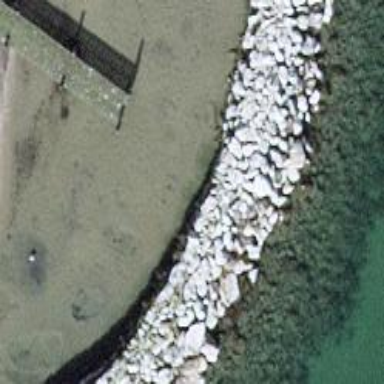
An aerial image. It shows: Man-made pier.